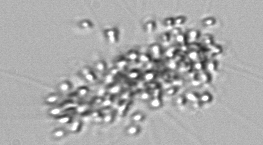
Label: Chaetoceros_didymus_TAG_external_flagellate